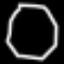
Label: octagon